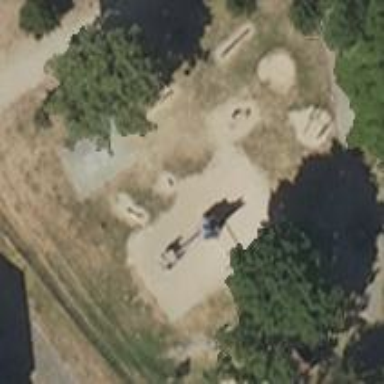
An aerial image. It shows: Springy playground.